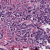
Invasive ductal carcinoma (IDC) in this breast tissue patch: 1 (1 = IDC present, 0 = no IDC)